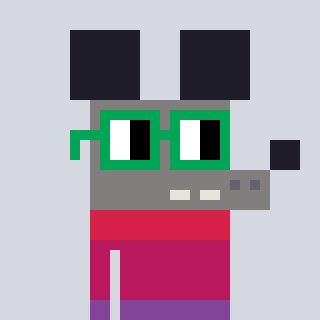
a pixel art character with square green glasses, a mouse-shaped head and a peachy-colored body on a cool background